Question:
Hello I am trying to create a line from a list of points I will find by traversing an array of pixels. It's basically a box in an image but I know the center point of the box. So I want to loop through the image diagonally and see if the pixels change from 0 to 1 so I know that's part of the box. I want to find the right vertical side of the box first but then change the algorithm to also find it's bottom.
I know how to normally traverse an image but can't figure out how to modify it for my purpose:
'''
var horizontalLinePoints = new List<Point>();
var verticalLinePoints = new List<Point>();
for (int x = centralPoint.X; x < originalImageWidth; x++)
{
for (int y = centralPoint.Y; y < originalImageHeight; y++)
{
int index = originalImageWidth * x + y;
if (newImagePixelArray[index] == 1)
{
horizontalLinePoints.Add(new Point(x, y));
}
}
}
'''
newImagePixelArray is a one-dimensional byte array.
EDIT:
To further explain I want to determine the angle of the box to see if it's tilted. Some of the suggestions list finding the first pixel to the right then traversing that pixel vertically to determine the each point along that line. I believe the code to at least move right finding the first pixel is this:
'''
// List to store locations of vertical lines pixels
var verticalLinePoints = new List<Point>();
// Loop horizontally
for (int x = centralPoint.X; x < originalImageWidth; x++)
{
int index = originalImageWidth * x + centralPoint.Y;
// Find the first 'vertical' pixel
if (newImagePixelArray[index] == 1)
{
verticalLinePoints.Add(new Point(x, centralPoint.Y));
break;
}
}
'''
EDIT 2:
@TaW has an appropriate algorithm to accomplish this, I was however able to create the logic to find my line:
'''
var verticalLinePoints = new List<Point>();
var horizontalLinePoints = new List<Point>();
for (int x = 0; x < originalImageWidth; x++)
{
for (int y = centralPoint.Y; y < originalImageHeight; y++)
{
int index = originalImageWidth * x + y;
if (newImagePixelArray[index] >= 1)
{
verticalLinePoints.Add(new Point(x, y));
}
}
}
'''
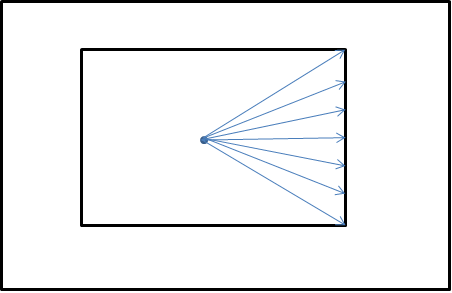
Answer: Your edited question now makes sense. Still the best way is to go straight, say, to the right until you hit a point on the right border, let's call it .
Then repeat straight up and down from the center point until you have one point on the upper and lower border, say and .
Next you follow the y-coordinate of point both up and down, until they leave the border. The points where they do shall be called and ; the last points before they do shall be called and .
If and have the same y-coodinates as and your box is not tilted. To get the angle you can measure it from the line through and .
To get the most precise angle you would have to repeat the procedure for a horizontal line and then use the longer distance.